Question: I need to count the number of value 1 from wp_ul_locked on wp_usermeta i try this code
'''
$wpdb->get_var("SELECT COUNT(*) WHERE 'meta_key' LIKE 'wp_ul_locked'");
'''
or
'$wpdb->get_var("SELECT COUNT(*) FROM $wpdb->usermeta WHERE meta_key = '1'")';
or
'''
$wpdb->get_var("SELECT COUNT(*) FROM $wpdb->usermeta LIKE 'wp_ul_locked' WHERE meta_value = '1'");
'''
in this mode return count of all wp_ul_locked not only value 1
'''
$wpdb->get_var("SELECT COUNT(*) FROM $wpdb->usermeta WHERE meta_key LIKE 'wp_ul_locked' = '1' ");
'''
but return empty or error

Where is my error?
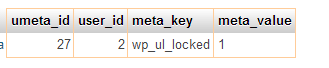
Answer: Your query is wrong. Try this:
'''
$wpdb->get_var("SELECT COUNT(*) from $wpdb->usermeta WHERE meta_key LIKE 'wp_ul_locked' AND meta_value=1 ")
'''